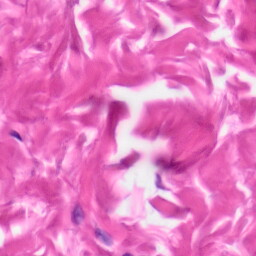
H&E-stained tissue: Skin